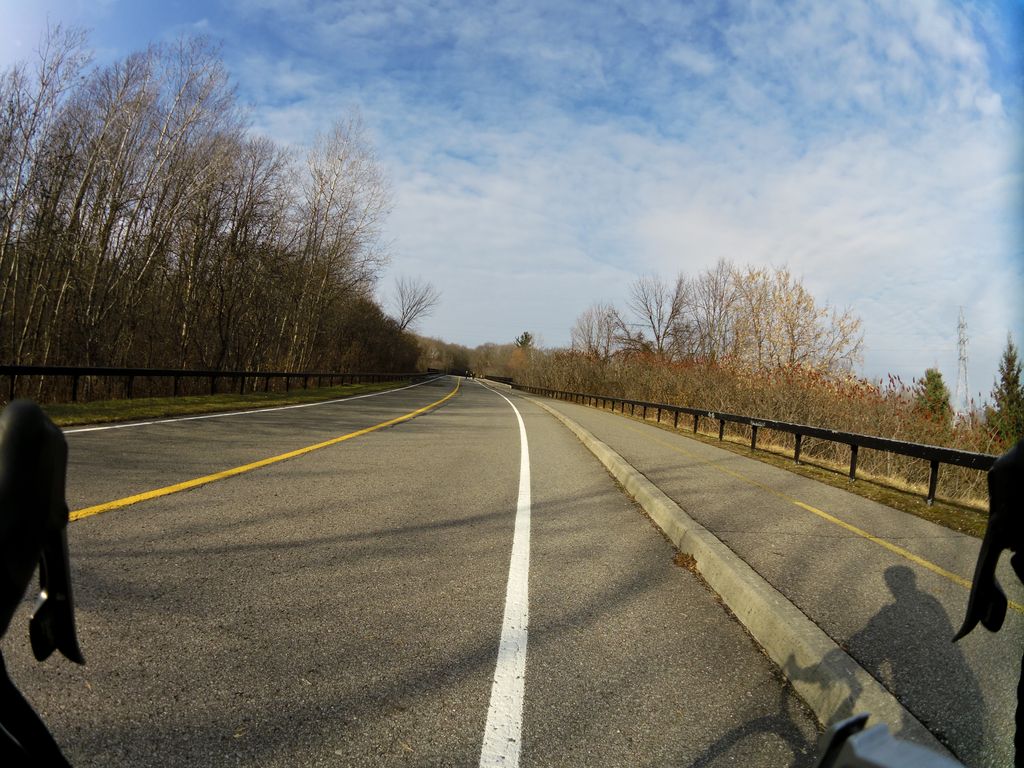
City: ottawa-gatineau